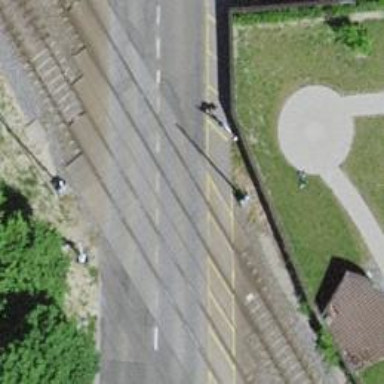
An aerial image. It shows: Railway level crossing.